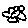
Label: flower